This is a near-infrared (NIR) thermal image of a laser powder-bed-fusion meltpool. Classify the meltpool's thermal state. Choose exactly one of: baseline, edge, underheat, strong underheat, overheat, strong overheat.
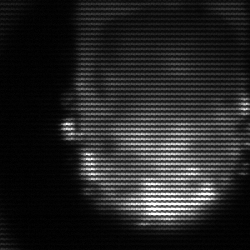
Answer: baseline